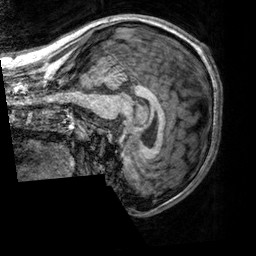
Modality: T1w
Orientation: sagittal
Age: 20
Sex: male
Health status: healthy
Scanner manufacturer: siemens
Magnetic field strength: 3 T
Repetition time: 2.3 s
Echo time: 0.00303 s